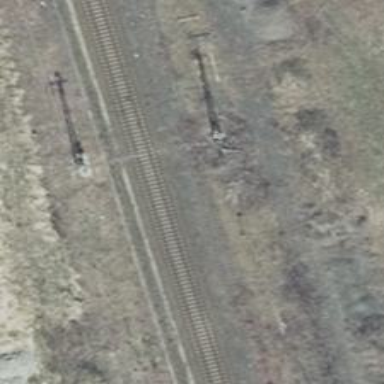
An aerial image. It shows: Disused railway yard.